Aerial crown-view tile of a tropical tree (Barro Colorado Island, Panama), acquired 20241014:
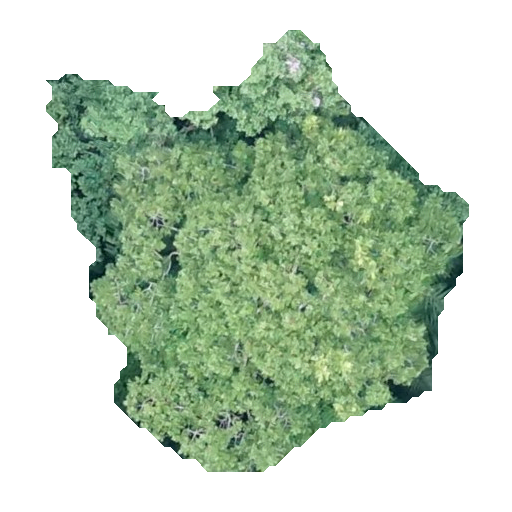
Species: Dipteryx oleifera
GBIF accepted scientific name: Dipteryx oleifera
Crown area: 185.809 m²